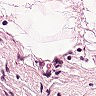
Metastatic tissue present: no